Field crop: maize
Growth stage: 2
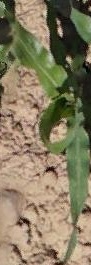
Species: maize